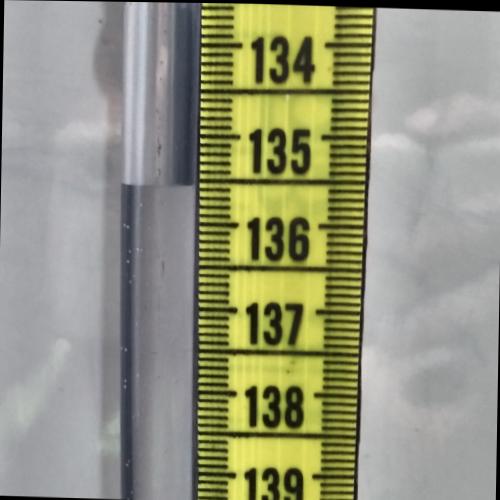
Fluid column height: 135.6 cm